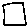
Label: square